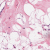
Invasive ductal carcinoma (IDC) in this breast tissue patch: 0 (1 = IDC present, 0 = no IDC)